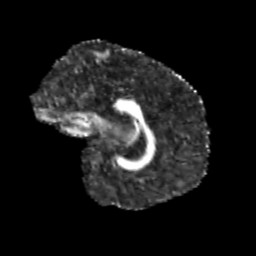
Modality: FA
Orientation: sagittal
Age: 11
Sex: male
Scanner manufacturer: siemens
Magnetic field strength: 3 T
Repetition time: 3.8 s
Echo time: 0.07 s